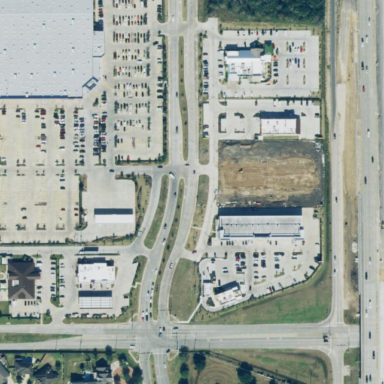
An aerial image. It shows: Retail area.